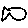
Label: fish